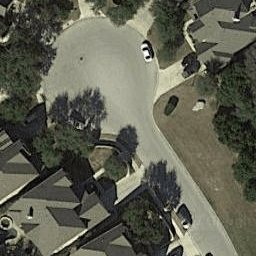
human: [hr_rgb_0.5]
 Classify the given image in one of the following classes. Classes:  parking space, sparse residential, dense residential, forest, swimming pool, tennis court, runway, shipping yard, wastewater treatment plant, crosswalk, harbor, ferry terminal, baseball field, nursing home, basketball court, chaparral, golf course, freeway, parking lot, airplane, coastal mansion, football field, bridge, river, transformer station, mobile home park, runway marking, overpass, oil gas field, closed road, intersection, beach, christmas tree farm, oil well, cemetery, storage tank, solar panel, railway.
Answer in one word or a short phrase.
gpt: closed road